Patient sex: M
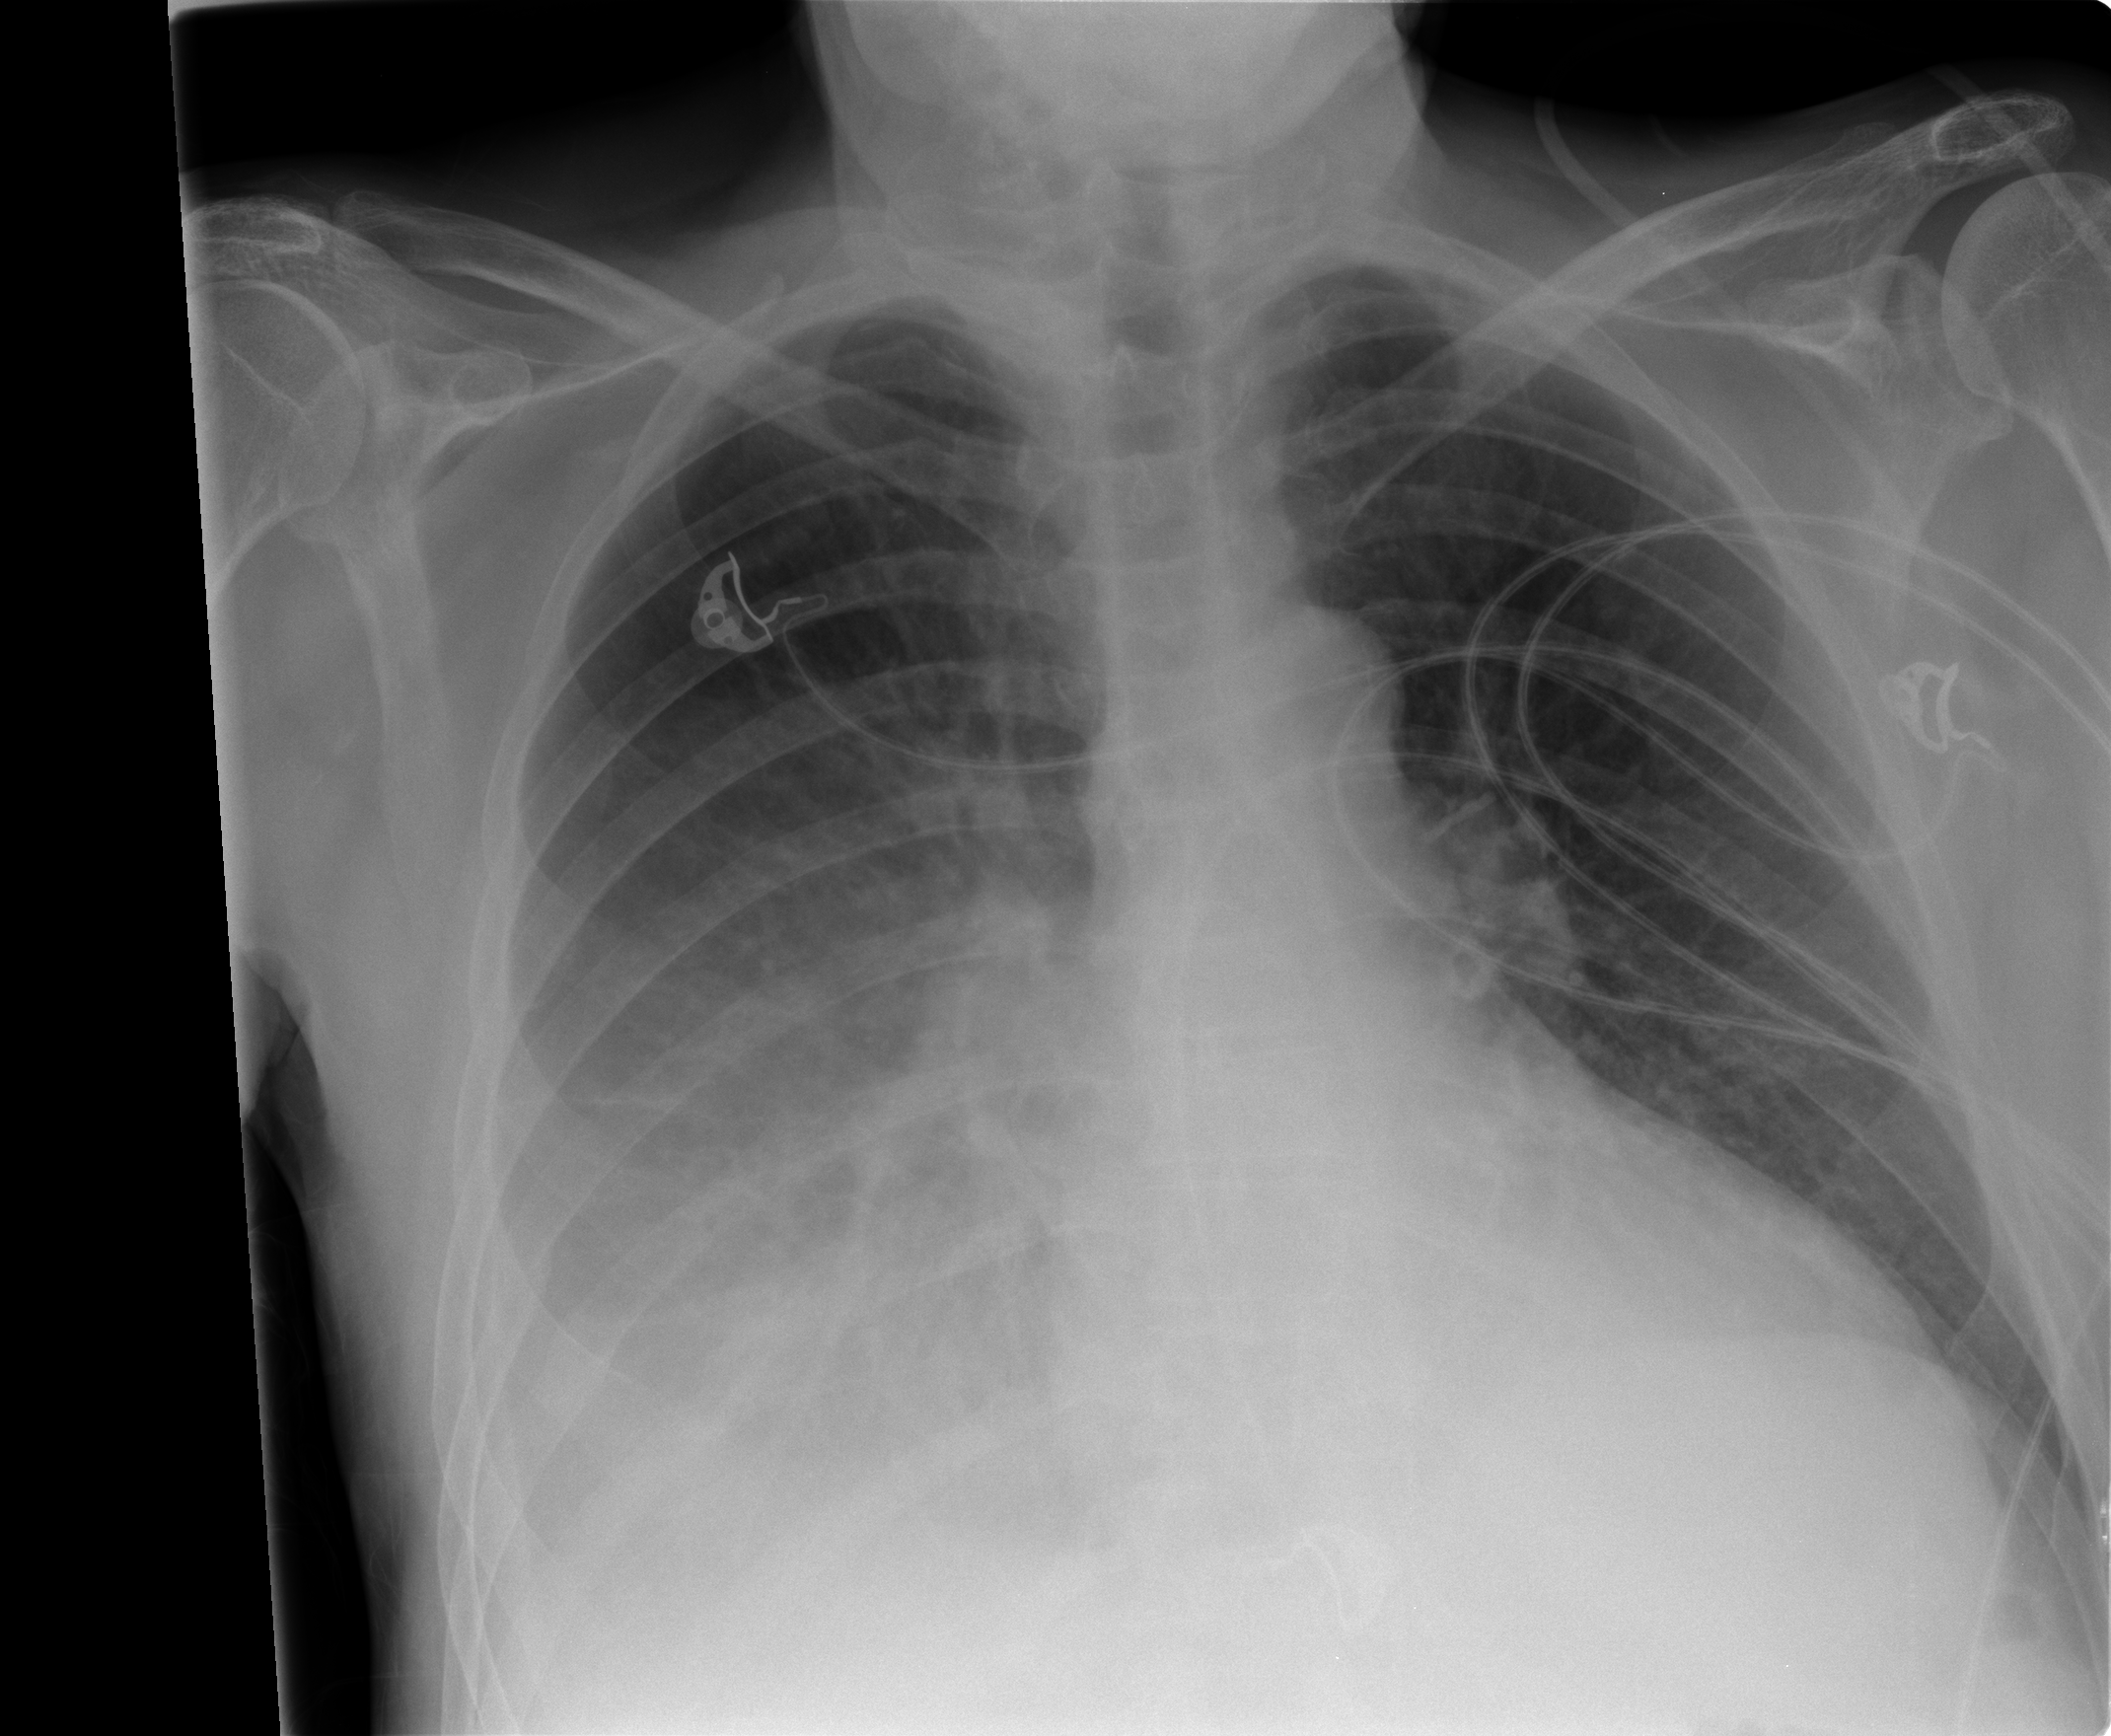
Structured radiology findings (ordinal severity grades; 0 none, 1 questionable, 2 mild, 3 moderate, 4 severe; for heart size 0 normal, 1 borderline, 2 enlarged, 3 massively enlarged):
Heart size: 1
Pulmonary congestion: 2
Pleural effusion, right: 3
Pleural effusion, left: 0
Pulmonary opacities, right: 0
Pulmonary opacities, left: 0
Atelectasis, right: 2
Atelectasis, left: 0